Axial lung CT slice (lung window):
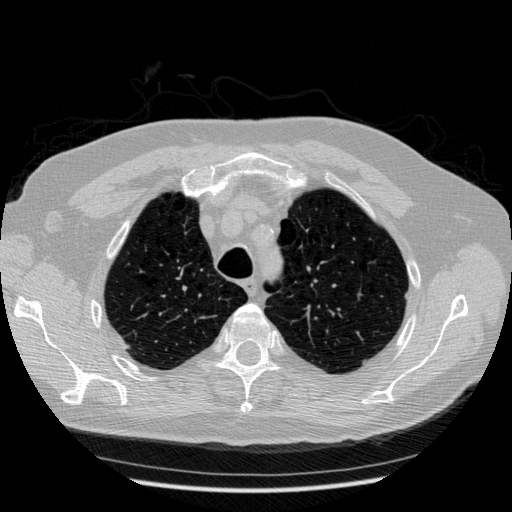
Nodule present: no